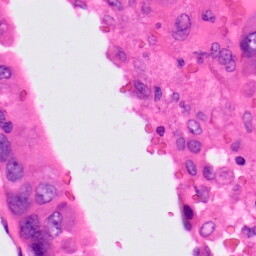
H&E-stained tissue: Lung